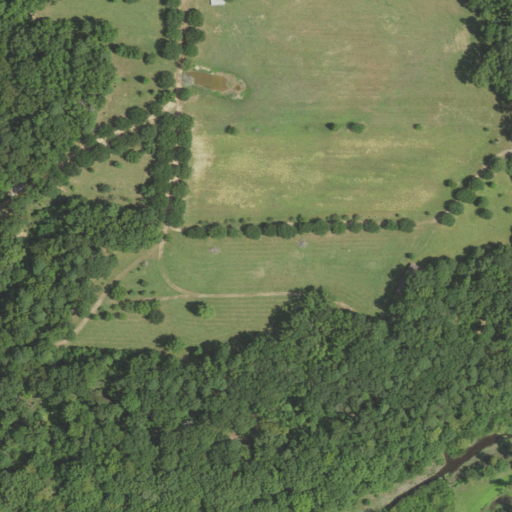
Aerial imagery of cape in Louisiana named Dean Point containing woody wetlands, pasture, mixed forest, evergreen forest, open development, shrub, and deciduous forest